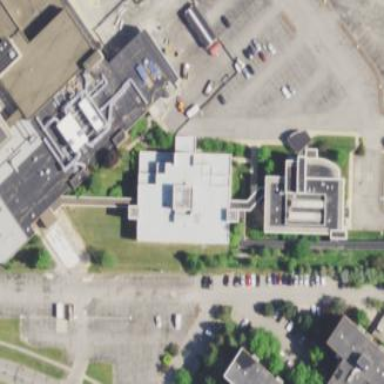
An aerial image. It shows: Hospital building.